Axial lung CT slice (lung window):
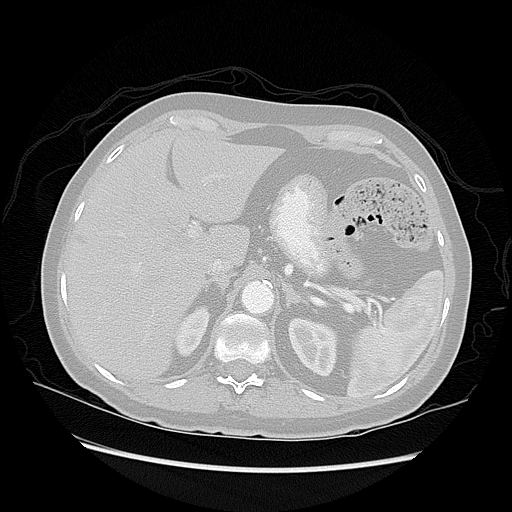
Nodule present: no